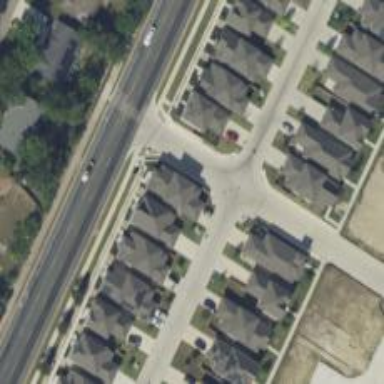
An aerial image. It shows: Unmarked crossing on the road.